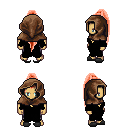
a pixel art fantasy rpg character, male body template, human, tanned skin, black robe, metal pants, red extra-long topknot hairstyle, cloth hood, gray slippers, four views (front, back, left, right), 2x2 character sprite sheet, small pixel art, hard edges, no anti-aliasing